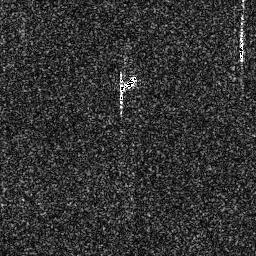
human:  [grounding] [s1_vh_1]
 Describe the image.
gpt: In the satellite image, there is  <ref>1 small ship </ref> <box>[[45, 28, 53, 36, 0]]</box> located at center.